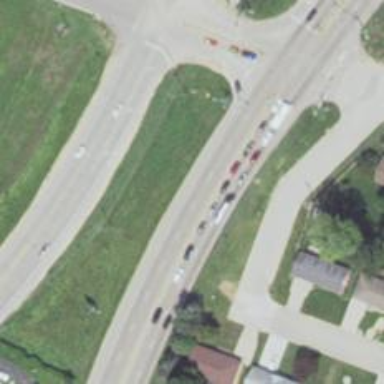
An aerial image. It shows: This image shows trunk highway that functions as expressway.